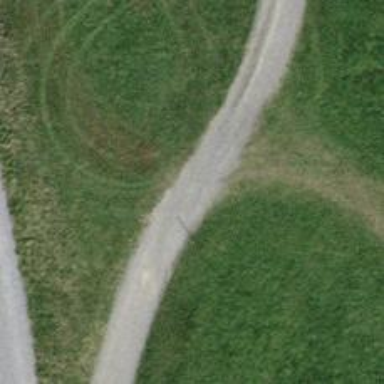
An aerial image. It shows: Agricultural track with grade2 tracktype suitable for agricultural vehicles.